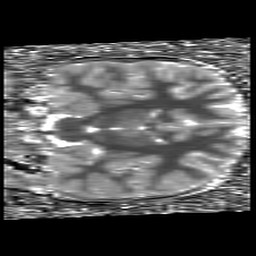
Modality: T1map
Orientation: coronal
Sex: female
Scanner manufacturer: siemens
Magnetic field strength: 3 T
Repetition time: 5 s
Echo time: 0.00355 s